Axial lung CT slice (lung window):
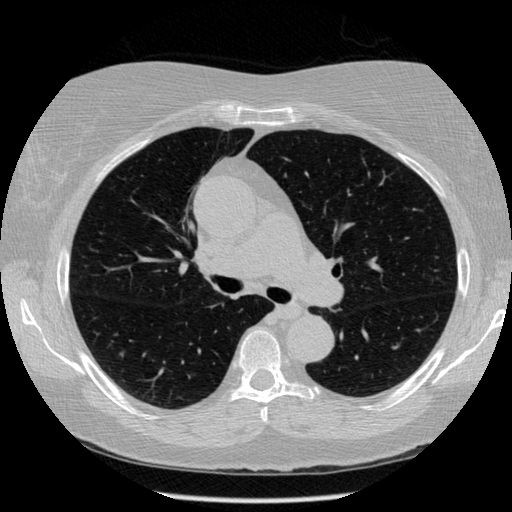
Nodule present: no